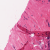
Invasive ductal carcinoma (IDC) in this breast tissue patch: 0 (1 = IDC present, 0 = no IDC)